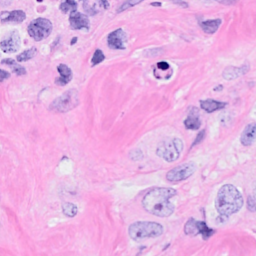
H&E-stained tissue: Breast